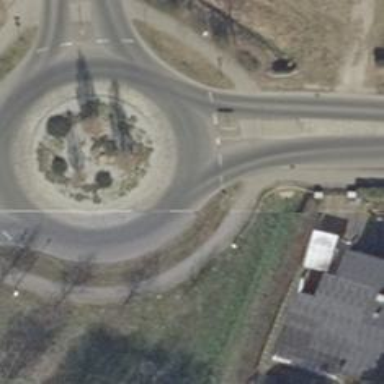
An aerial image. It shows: Unmarked crossing with pedestrian island. The crossing includes traffic calming island.